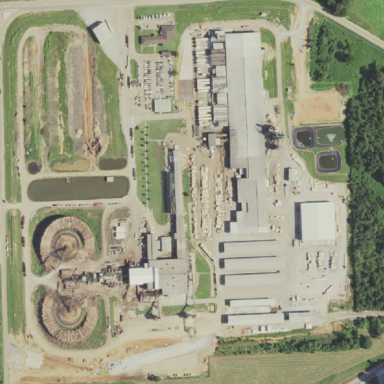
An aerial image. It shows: Industrial area with sawmill. The industrial site includes works related to sawmill operations.